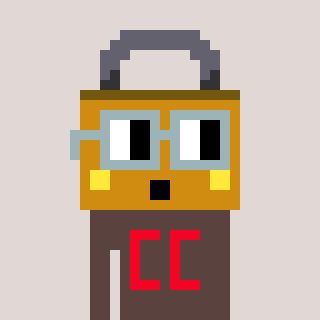
a pixel art character with square dark gray glasses, a lock-shaped head and a darkbrown-colored body on a warm background